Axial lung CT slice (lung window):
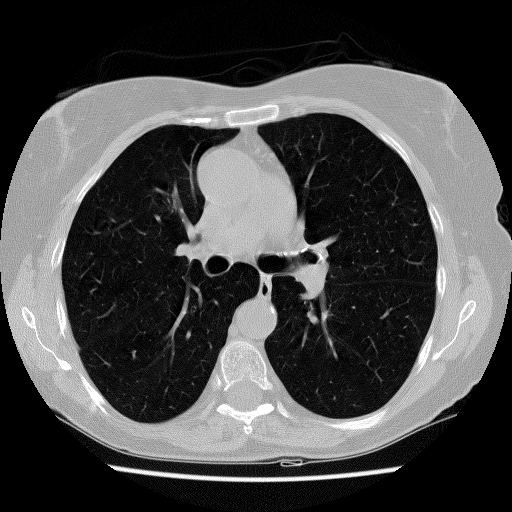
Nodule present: no